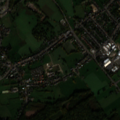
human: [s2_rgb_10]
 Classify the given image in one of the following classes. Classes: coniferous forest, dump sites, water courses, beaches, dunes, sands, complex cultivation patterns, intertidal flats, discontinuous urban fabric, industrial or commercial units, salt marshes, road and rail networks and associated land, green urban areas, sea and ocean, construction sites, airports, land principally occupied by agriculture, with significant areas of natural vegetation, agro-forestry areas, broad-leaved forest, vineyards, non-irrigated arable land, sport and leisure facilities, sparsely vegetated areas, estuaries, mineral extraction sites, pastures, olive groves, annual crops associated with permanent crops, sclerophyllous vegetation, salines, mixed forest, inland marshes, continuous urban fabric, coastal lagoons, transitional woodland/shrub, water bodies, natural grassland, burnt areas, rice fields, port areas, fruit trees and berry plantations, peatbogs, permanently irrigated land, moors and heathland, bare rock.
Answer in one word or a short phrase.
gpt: discontinuous urban fabric, industrial or commercial units, pastures, broad-leaved forest